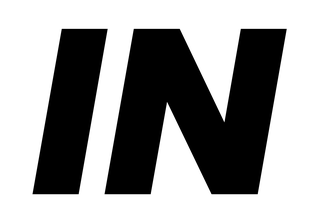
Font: Poppins-ExtraBoldItalic